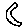
Label: moon